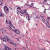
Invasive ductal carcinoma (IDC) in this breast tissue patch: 1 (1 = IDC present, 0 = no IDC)